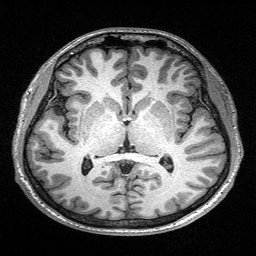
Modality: T1w
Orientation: coronal
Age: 24
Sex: male
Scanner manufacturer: siemens
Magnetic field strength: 3 T
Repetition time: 2.4 s
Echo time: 0.03 s